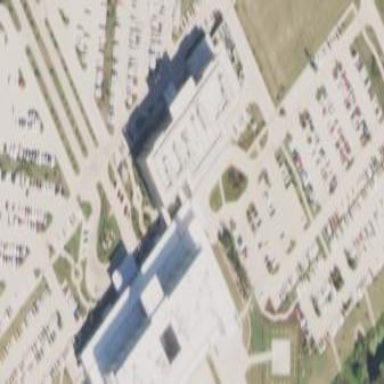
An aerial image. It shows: Hospital building.